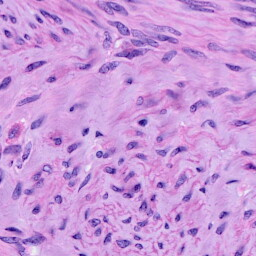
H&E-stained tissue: Cervix